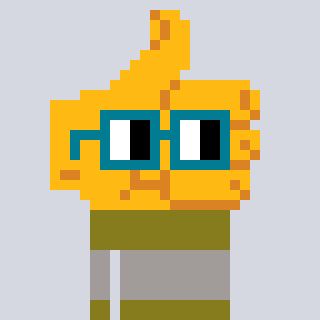
a pixel art character with square dark green glasses, a thumbsup-shaped head and a gunk-colored body on a cool background